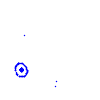
Particle: electron